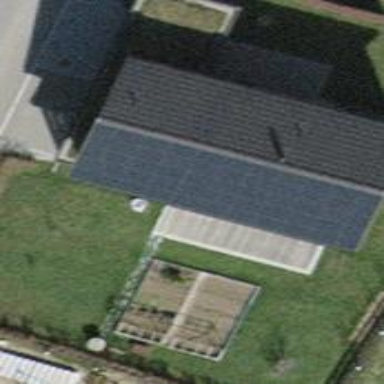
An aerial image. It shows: Solar power generator using photovoltaic method with solar photovoltaic panel types.